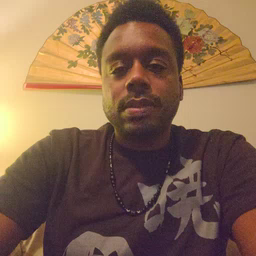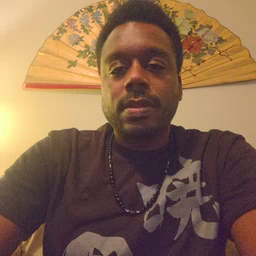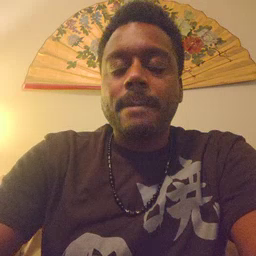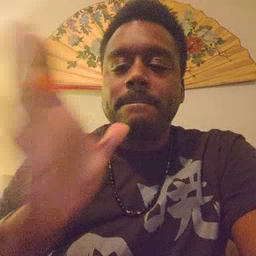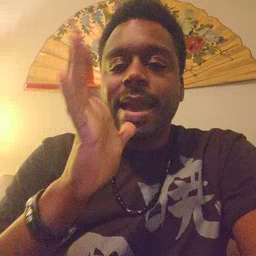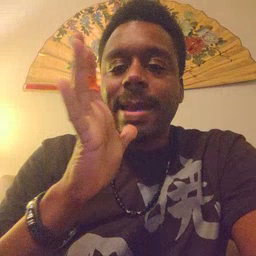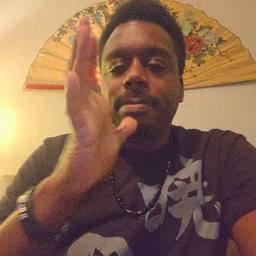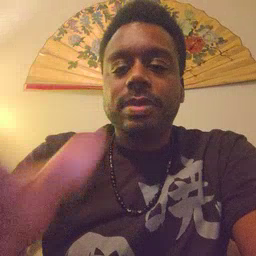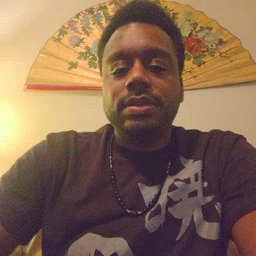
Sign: mom